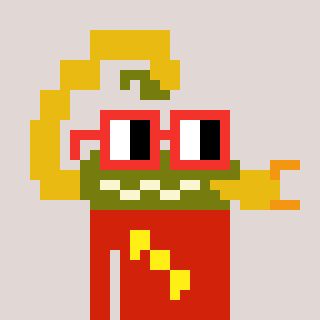
a pixel art character with square red glasses, a scorpion-shaped head and a red-colored body on a warm background